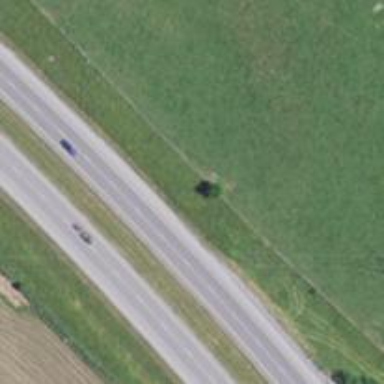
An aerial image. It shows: Trunk highway.